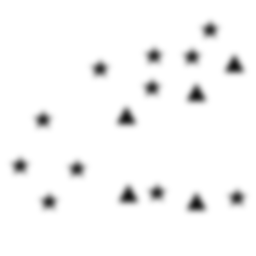
Squares: 0
Triangles: 5
Stars: 11
Total shapes: 16